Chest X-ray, AP view. Patient: 45 years old, sex F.
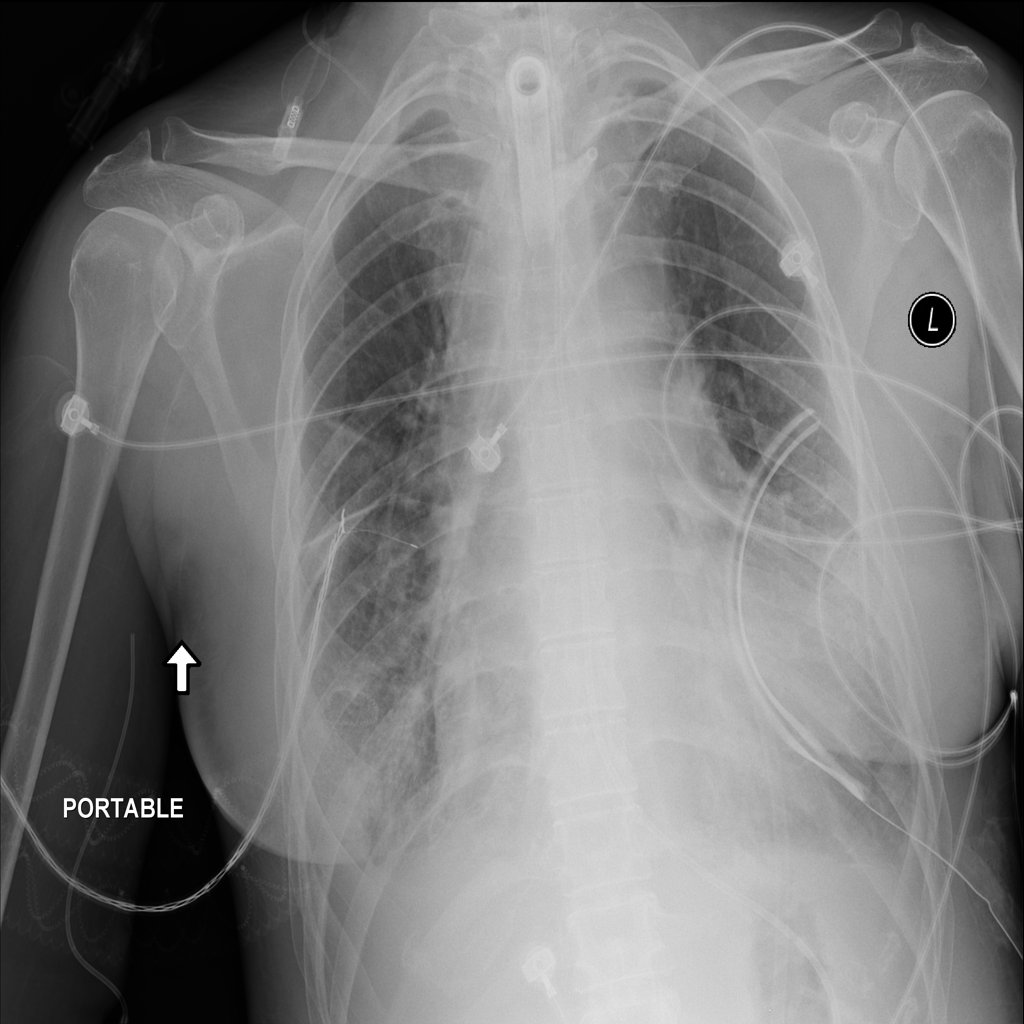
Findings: Effusion, Infiltration